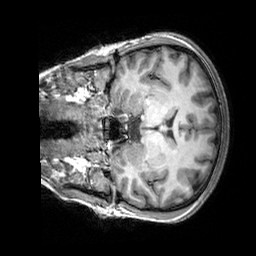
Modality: T1w
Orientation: coronal
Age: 21
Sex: female
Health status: healthy
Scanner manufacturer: siemens
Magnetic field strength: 3 T
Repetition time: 2.3 s
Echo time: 0.00303 s